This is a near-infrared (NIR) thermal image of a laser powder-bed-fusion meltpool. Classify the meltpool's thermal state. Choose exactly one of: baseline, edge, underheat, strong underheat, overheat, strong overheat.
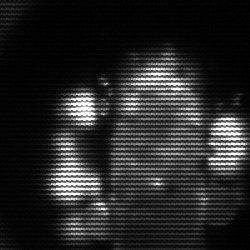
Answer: strong underheat